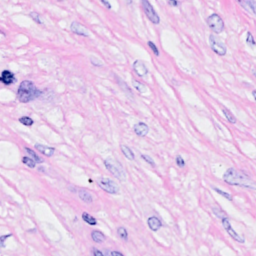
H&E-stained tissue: Breast